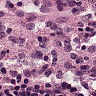
Metastatic tissue present: no